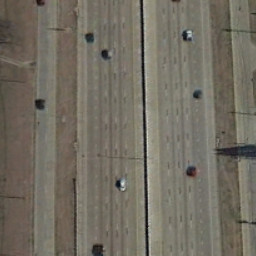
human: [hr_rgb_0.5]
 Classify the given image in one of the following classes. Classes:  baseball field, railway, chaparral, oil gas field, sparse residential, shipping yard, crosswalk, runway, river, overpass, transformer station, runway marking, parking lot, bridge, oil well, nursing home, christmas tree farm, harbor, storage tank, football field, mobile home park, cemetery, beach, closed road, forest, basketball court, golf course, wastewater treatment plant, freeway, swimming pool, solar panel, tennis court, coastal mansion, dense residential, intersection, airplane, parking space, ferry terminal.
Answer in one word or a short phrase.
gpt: freeway